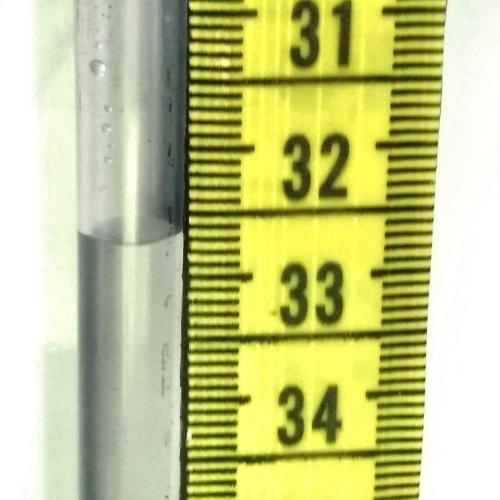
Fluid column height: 32.7 cm